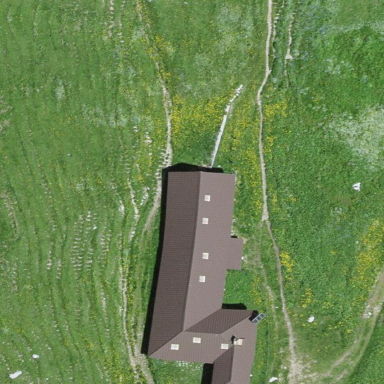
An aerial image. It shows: Farm building.